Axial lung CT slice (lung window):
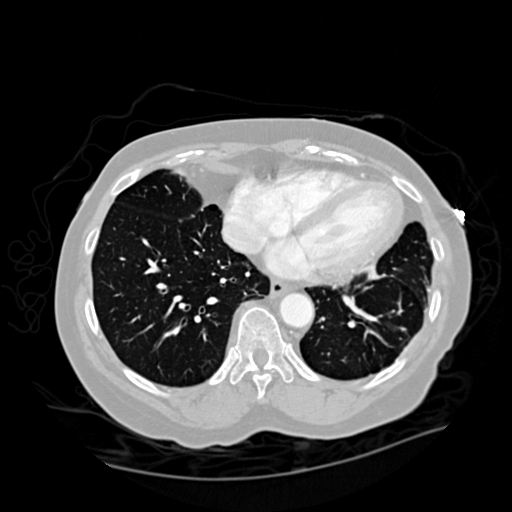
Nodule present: no